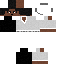
A male human skin with dark skin, wearing brown long hair dressed in a blue tshirt and black pants, featuring a closed mouth.